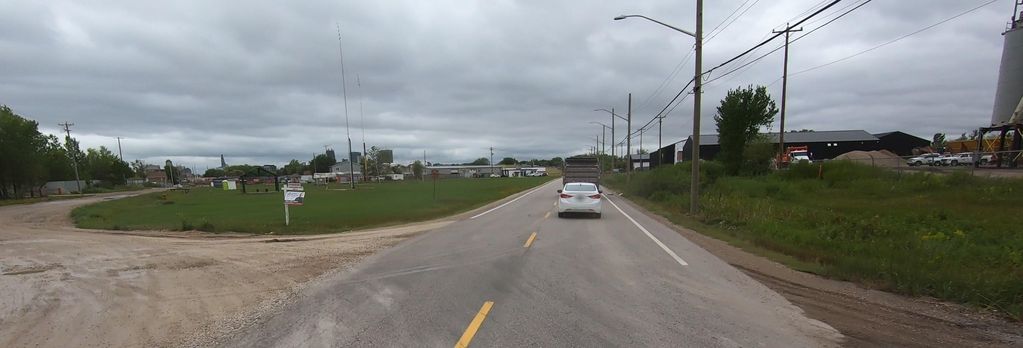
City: winnipeg